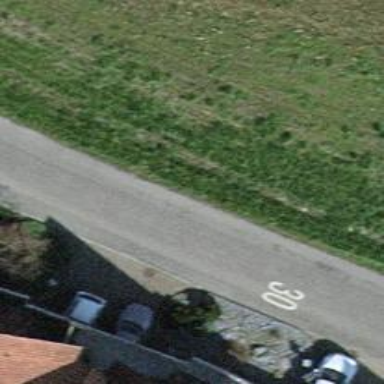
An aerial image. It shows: Paved residential road.